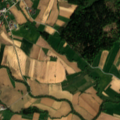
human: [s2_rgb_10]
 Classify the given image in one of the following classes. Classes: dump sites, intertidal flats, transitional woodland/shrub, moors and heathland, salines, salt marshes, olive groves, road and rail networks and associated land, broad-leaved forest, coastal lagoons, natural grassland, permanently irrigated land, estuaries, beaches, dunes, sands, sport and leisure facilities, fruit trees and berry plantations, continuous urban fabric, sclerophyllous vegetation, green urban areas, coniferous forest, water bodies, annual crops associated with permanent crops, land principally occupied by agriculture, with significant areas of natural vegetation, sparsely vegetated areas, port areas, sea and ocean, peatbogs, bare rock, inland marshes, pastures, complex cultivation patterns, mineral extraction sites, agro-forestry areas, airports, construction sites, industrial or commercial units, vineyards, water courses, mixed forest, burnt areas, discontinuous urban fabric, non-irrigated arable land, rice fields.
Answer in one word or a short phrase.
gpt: non-irrigated arable land, pastures, complex cultivation patterns, mixed forest